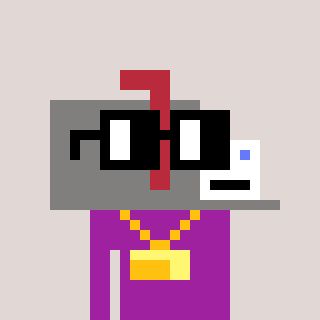
a pixel art character with square black glasses, a mailbox-shaped head and a magenta-colored body on a warm background